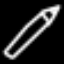
Label: pencil